Question: First of I am a complete beginner at MVC. How would I be able to display data from the database in the events table in a partial view if a certain boolean field is true.
This is my partial view:
'''
@model IEnumerable<TheBigEvent.Models.RecommendedEvents>
<table>
<tr>
<td>
@Html.DisplayNameFor(model => model.Event_Name)
</td>
<td>
@Html.DisplayNameFor(model => model.Event_Date)
</td>
</tr>
<tr>
@foreach (var item in Model) {
<td>
@Html.DisplayFor(modelItem => item.Event_Name)
</td>
<td>
@Html.DisplayFor(modelItem => item.Event_Date)
</td>
}
</tr>
</table>
'''
This is my controller
'''
public ActionResult _RecommendedEvents()
{
var recommendedevents = from Events in db.Database1
select Events;
recommendedevents = recommendedevents.Where(s => s.Recommended.Equals(true));
return PartialView("_RecommendEvents", recommendedevents);
}
'''
And the Code for displaying the partialview
'''
@Html.Partial("_RecommmndedEvents")
'''
This is the error I am receiving

[EDIT]
'''
public ActionResult _RecommendedEvents(RecommendedEvents model)
{
model = new RecommendedEvents();
var recommendedevents = from Events in db.Database1
select Events;
recommendedevents = recommendedevents.Where(s => s.Recommended.Equals(true));
return View(model);
}
'''
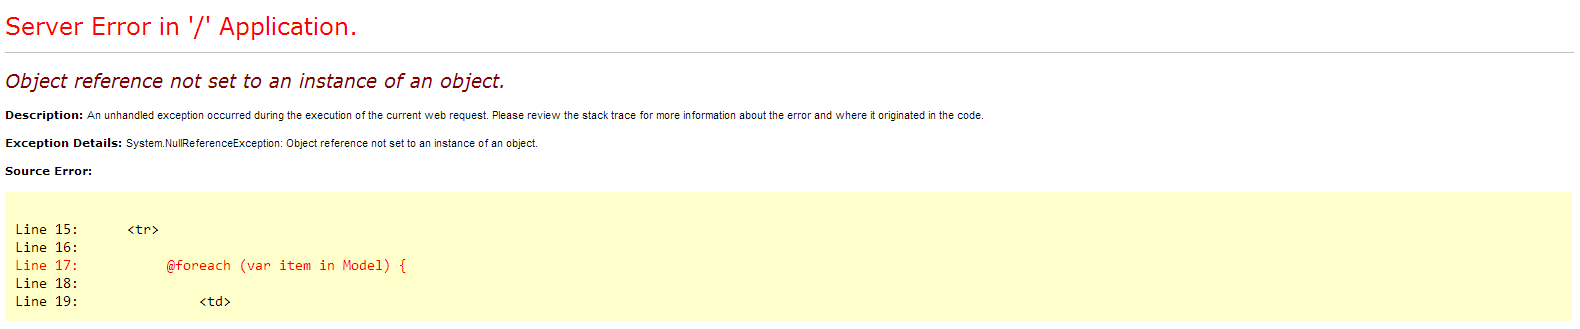
Answer: '''
@{
Html.RenderAction("view","controller")
}
'''
This will go to the given controller and action that has to return a partialview with the correct model